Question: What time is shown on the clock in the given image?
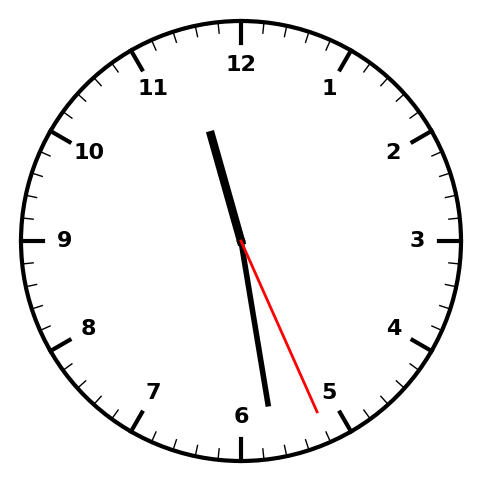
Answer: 11:28:26